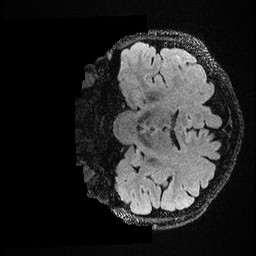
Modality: FLAIR
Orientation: coronal
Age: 39
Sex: male
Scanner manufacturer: ge
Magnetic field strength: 3 T
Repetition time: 4.802 s
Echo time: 0.1157 s